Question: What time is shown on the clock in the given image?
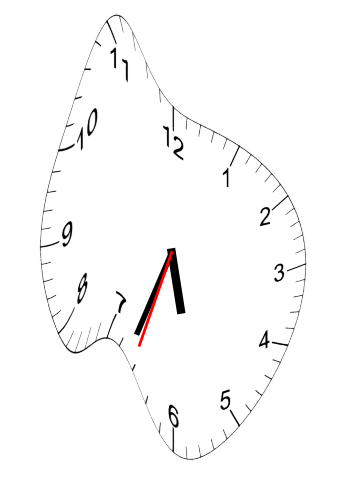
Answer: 05:33:33